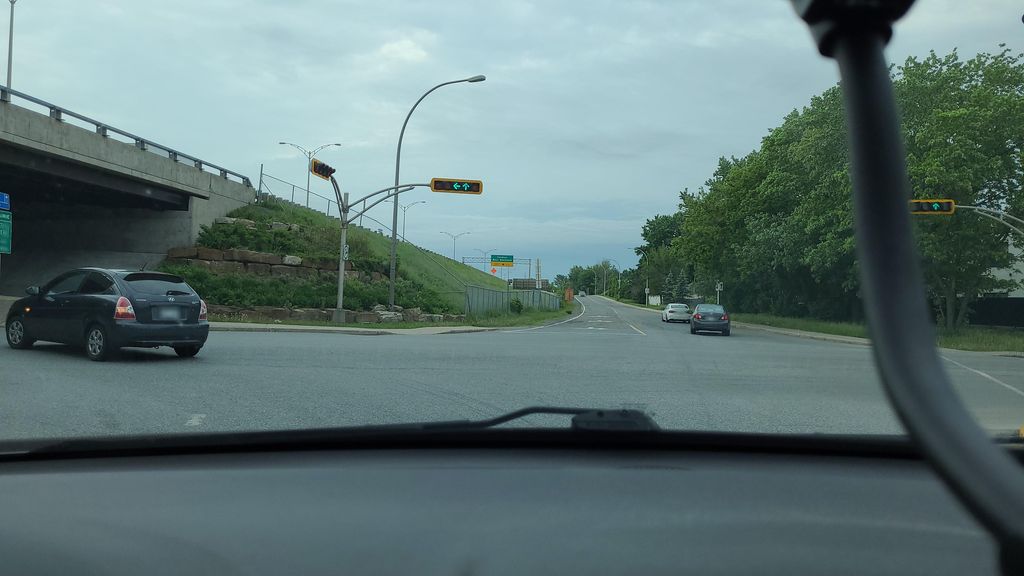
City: montreal